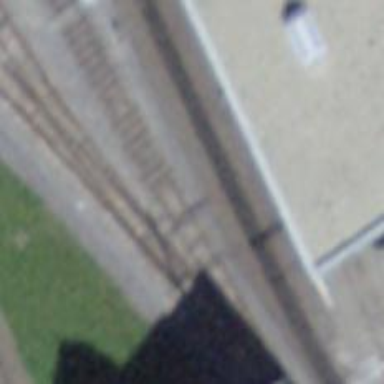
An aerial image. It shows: Narrow-gauge railway with electrified contact line.